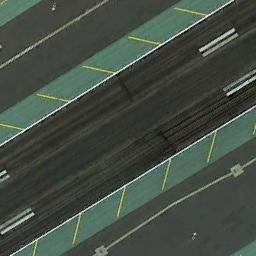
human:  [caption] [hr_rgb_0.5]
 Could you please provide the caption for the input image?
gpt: The grass is on either side of the runway .

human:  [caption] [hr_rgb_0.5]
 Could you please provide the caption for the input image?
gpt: The runway is on the bare land .

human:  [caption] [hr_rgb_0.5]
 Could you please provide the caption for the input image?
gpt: The runway with several touchdown zone markings goes through the open area .

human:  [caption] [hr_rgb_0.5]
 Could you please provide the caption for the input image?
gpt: There are green stripe signs with short yellow lines next to the runway, And white short and thick line signs on the runway .

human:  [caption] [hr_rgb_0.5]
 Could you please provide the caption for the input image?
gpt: There are some green buffer area beside the runway with white marks .